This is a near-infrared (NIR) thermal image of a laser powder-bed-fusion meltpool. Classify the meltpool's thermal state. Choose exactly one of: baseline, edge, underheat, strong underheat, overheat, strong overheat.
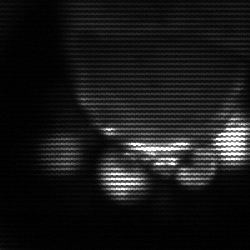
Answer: edge